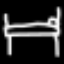
Label: bed